Question: I have this little script that generate a table in a .pdf file, but the text is too big. How do I add another font size/type for it?
'''
Dim form As New HtmlForm
form.Controls.Add(gvEvents)
Dim sw As New StringWriter
Dim htmlWriter As New HtmlTextWriter(sw)
Dim htmlContent As String = sw.ToString()
Response.ContentType = "application/pdf"
Response.AddHeader("content-disposition", "attachment;filename=Holdkalender.pdf")
Response.Cache.SetCacheability(HttpCacheability.NoCache)
form.Controls(0).RenderControl(htmlWriter)
Dim sr As New StringReader(sw.ToString())
Dim pdfDoc As New Document(PageSize.A4, 50, 50, 50, 50)
Dim htmlparser As New HTMLWorker(pdfDoc)
PdfWriter.GetInstance(pdfDoc, Response.OutputStream)
pdfDoc.Open()
htmlparser.Parse(sr)
pdfDoc.Close()
Response.Write(pdfDoc)
Response.End()
'''
I have tried this, but it gives me an Ielement Error:
'''
Protected Sub btnGeneratePDF_Click(ByVal sender As Object, ByVal e As EventArgs) Handles btnGeneratePDF.Click
BindEvents(Convert.ToInt32(ddlEventSize.SelectedValue))
Dim form As New HtmlForm
form.Controls.Add(gvEvents)
Dim sw As New StringWriter
Dim htmlWriter As New HtmlTextWriter(sw)
Dim htmlContent As String = sw.ToString()
Response.ContentType = "application/pdf"
Response.AddHeader("content-disposition", "attachment;filename=Holdkalender.pdf")
Response.Cache.SetCacheability(HttpCacheability.NoCache)
form.Controls(0).RenderControl(htmlWriter)
Dim sr As New StringReader(sw.ToString())
Dim pdfDoc As New Document(PageSize.A4, 50, 50, 50, 50) 'Paper Size and margin
Dim htmlparser As New HTMLWorker(pdfDoc)
PdfWriter.GetInstance(pdfDoc, Response.OutputStream)
pdfDoc.Open()
Dim ftlbl As Font = Nothing
ftlbl = FontFactory.GetFont(FontFactory.HELVETICA, 5)
pdfDoc.Add(ftlbl)
Try
htmlparser.Parse(sr)
Catch ex As Exception
'Display parser errors in PDF.
Dim paragraph As New Paragraph("FEJL!" + ex.Message)
Dim text As Chunk = TryCast(paragraph.Chunks(0), Chunk)
If text IsNot Nothing Then
text.Font.Color = BaseColor.RED
End If
pdfDoc.Add(paragraph)
Finally
pdfDoc.Close()
Response.Write(pdfDoc)
Response.End()
End Try
End Sub
'''

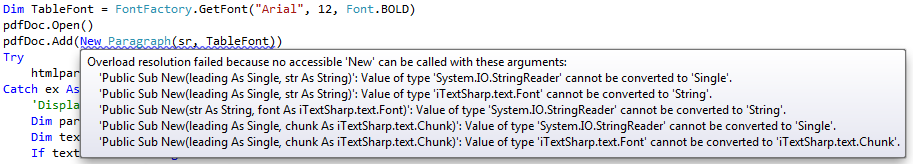
Answer: You can use something like this to give format to your table titles
'''
//add a Paragraph to the document with an specify format
Dim TableFont = FontFactory.GetFont("Arial", 12, Font.BOLD)
pdfDoc.Open()
pdfDoc.Add(New Paragraph(sr.ReadToEnd(),TableFont)
'''